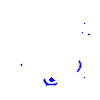
Particle: pion